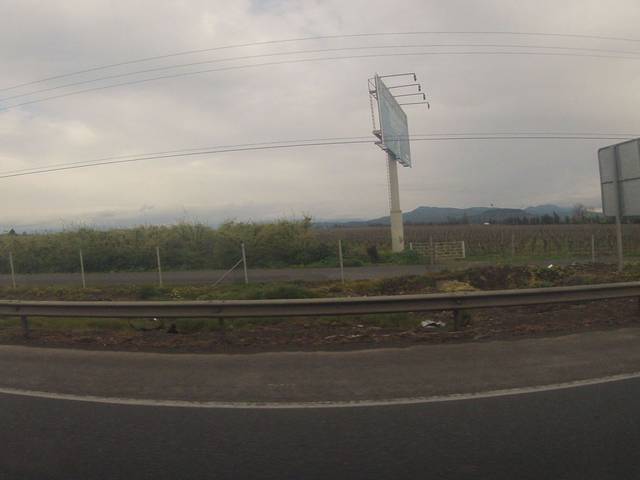
Region: Chile
Coordinates: -34.943, -71.18